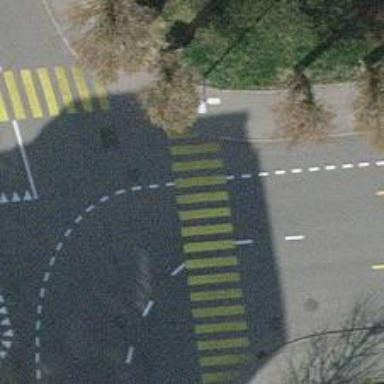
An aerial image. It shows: Asphalt residential road with dedicated cycle lane.